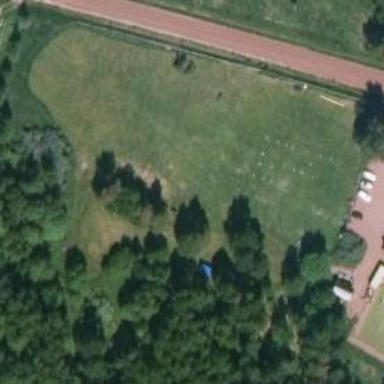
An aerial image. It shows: Dog park enclosed by fence.